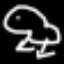
Label: frog